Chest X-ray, PA view. Patient: 54 years old, sex M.
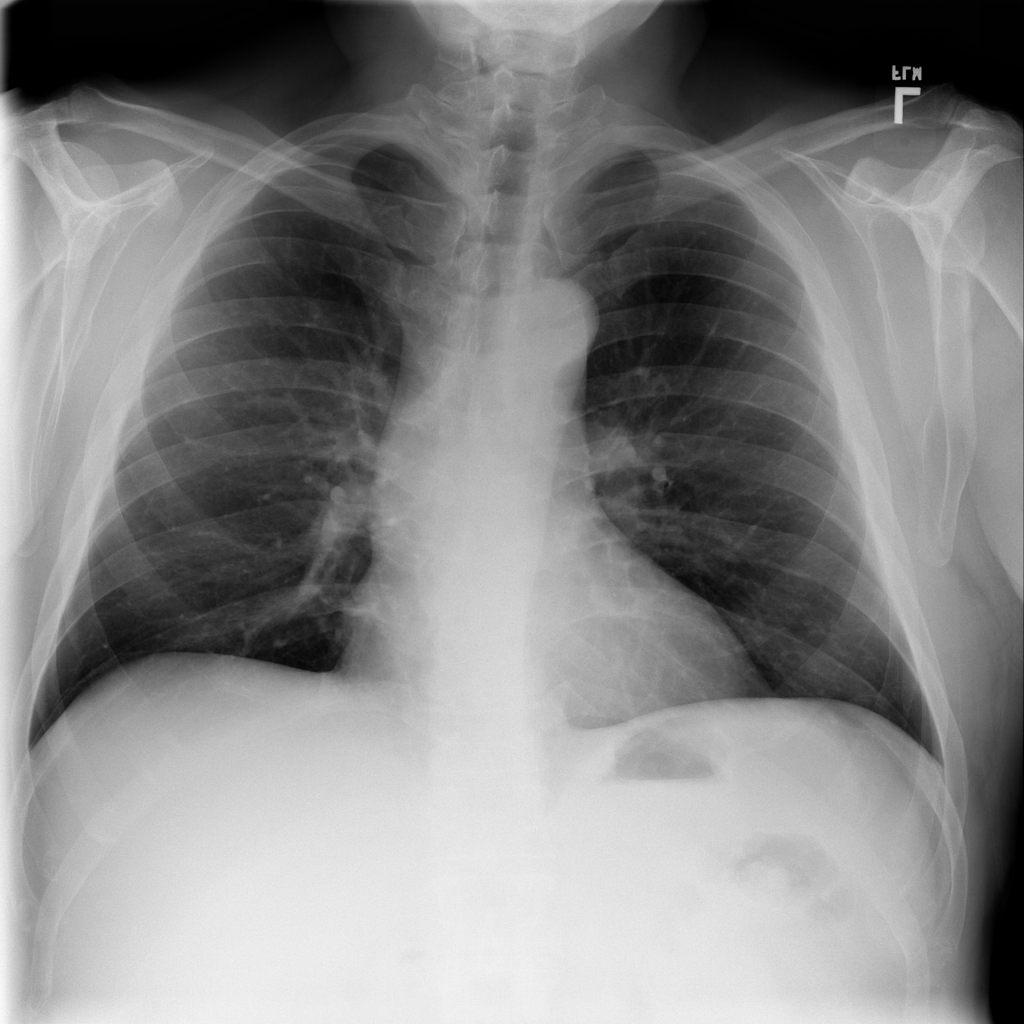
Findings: No Finding